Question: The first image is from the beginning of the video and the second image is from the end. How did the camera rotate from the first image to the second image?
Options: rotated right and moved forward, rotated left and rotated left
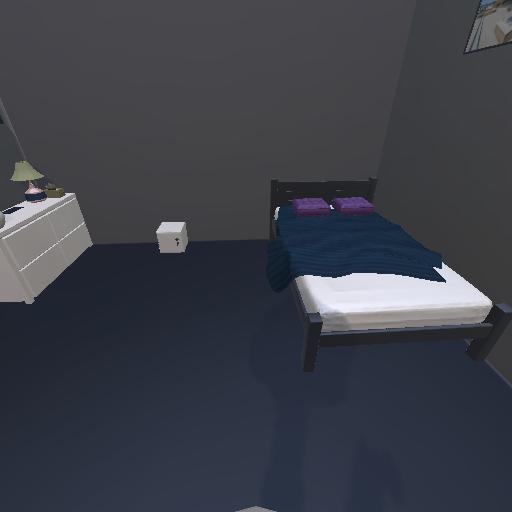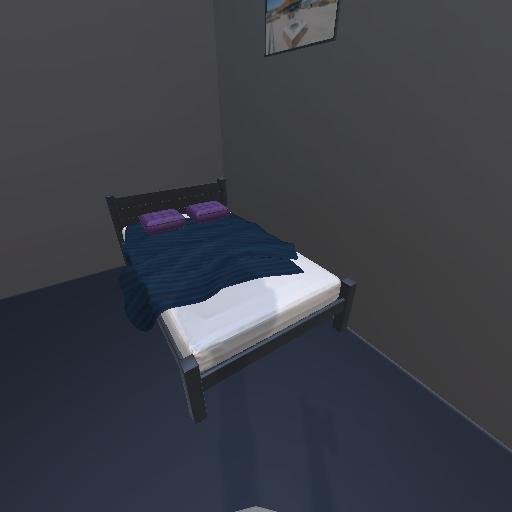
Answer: rotated right and moved forward